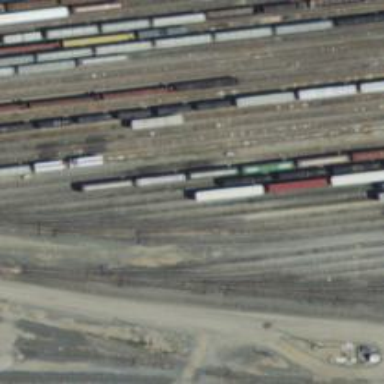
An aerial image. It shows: Railway yard.